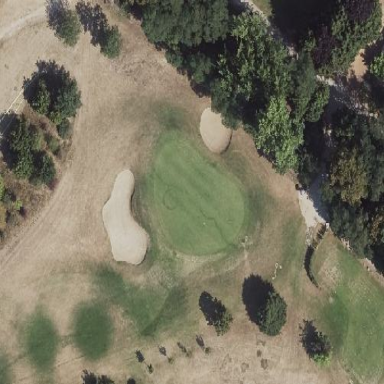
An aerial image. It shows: Golf green.